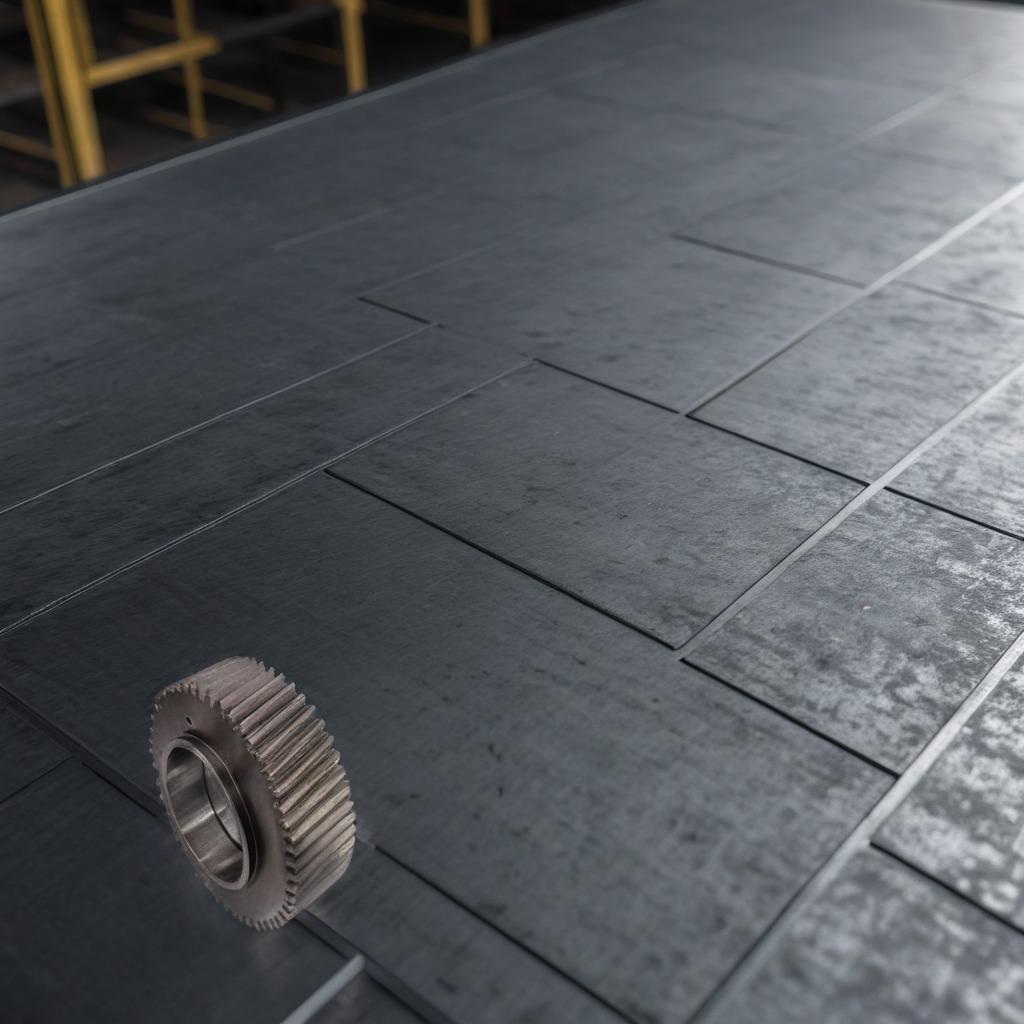
A steel gear with teeth lies on a cold steel table in a mining workshop.